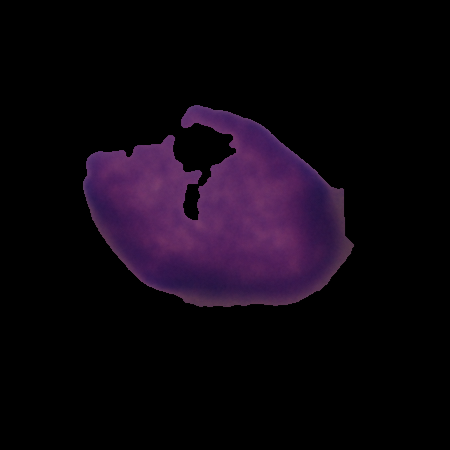
Label: cancer